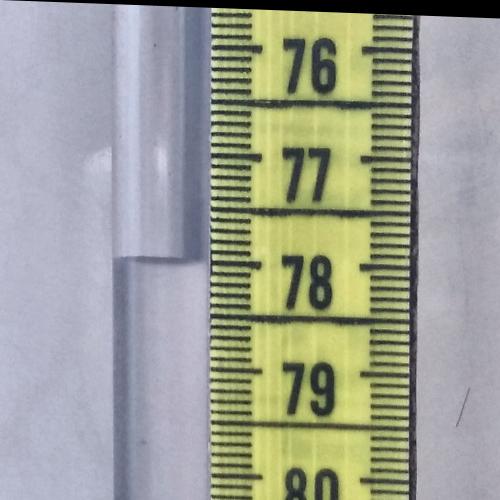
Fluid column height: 78.0 cm